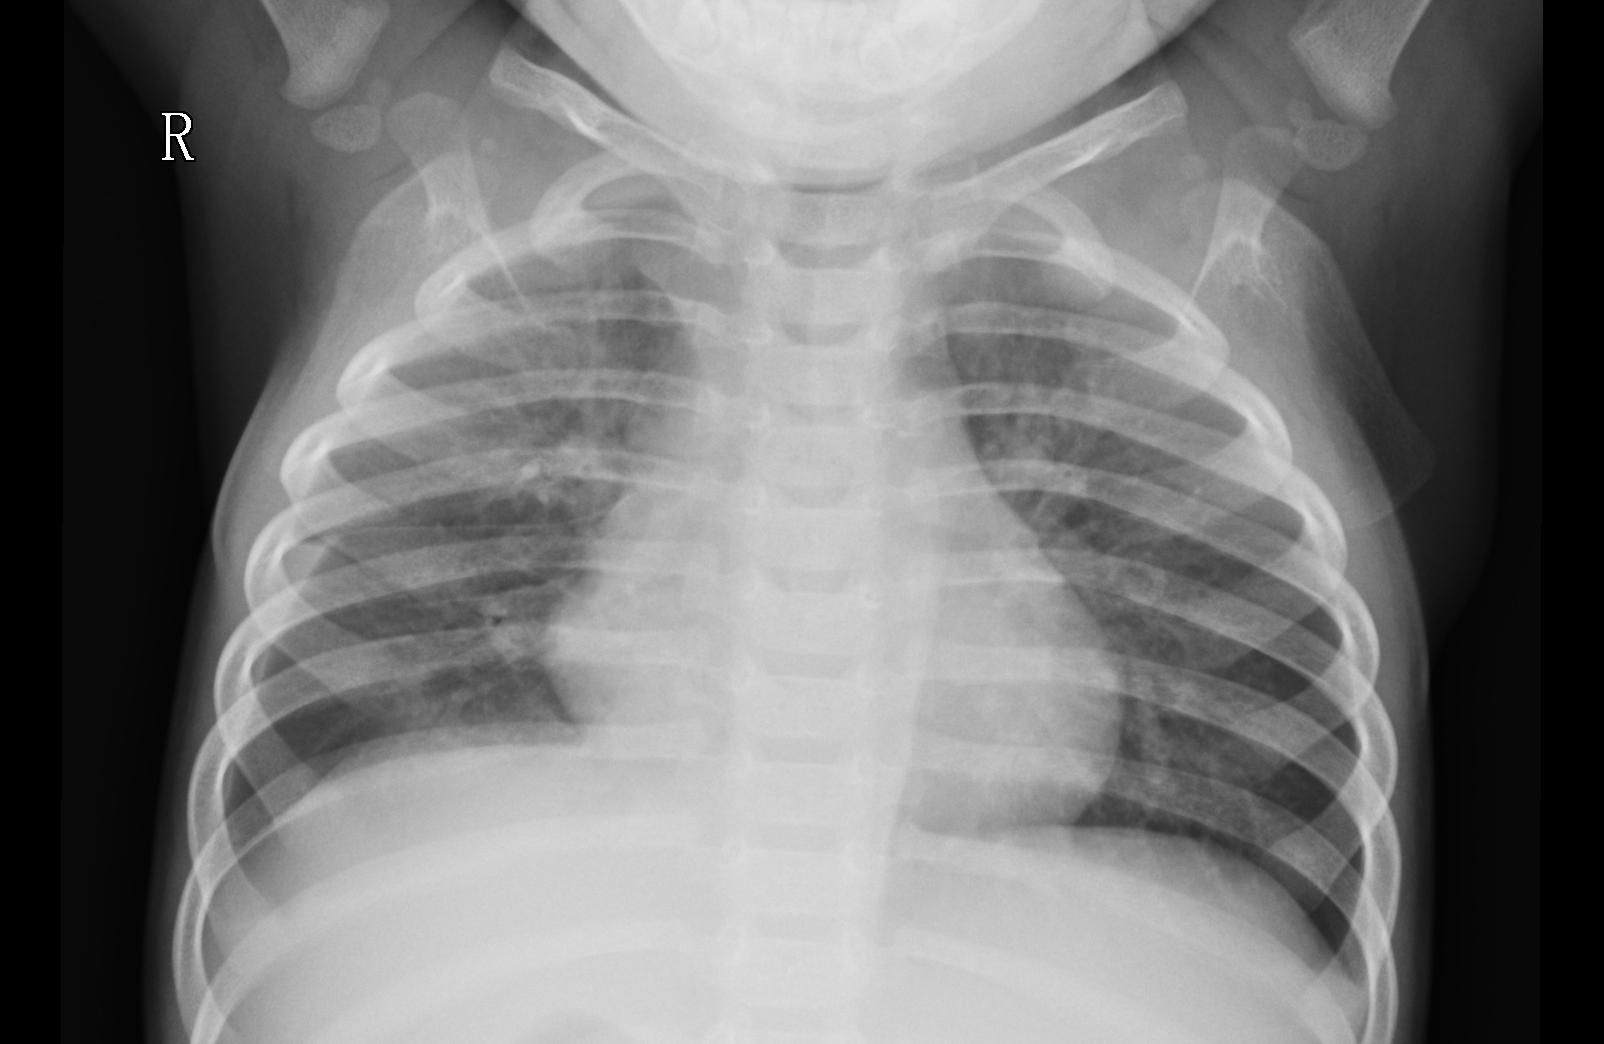
Diagnosis: PNEUMONIA